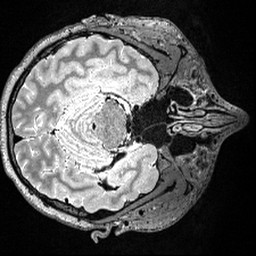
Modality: T2w
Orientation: axial
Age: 30
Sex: female